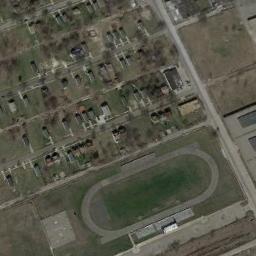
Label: ground_track_field